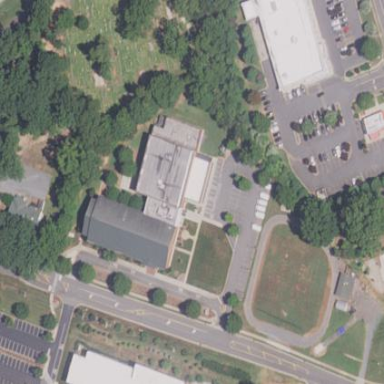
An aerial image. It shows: School.